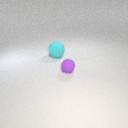
small purple rubber sphere to the right of large cyan rubber sphere